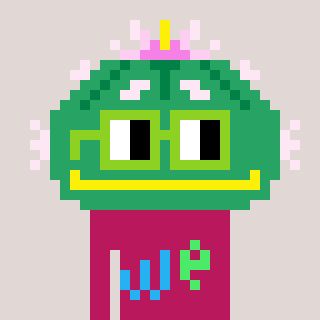
a pixel art character with square light green glasses, a peyote-shaped head and a darkpink-colored body on a warm background